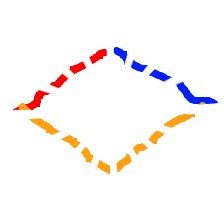
Shape: rhombus